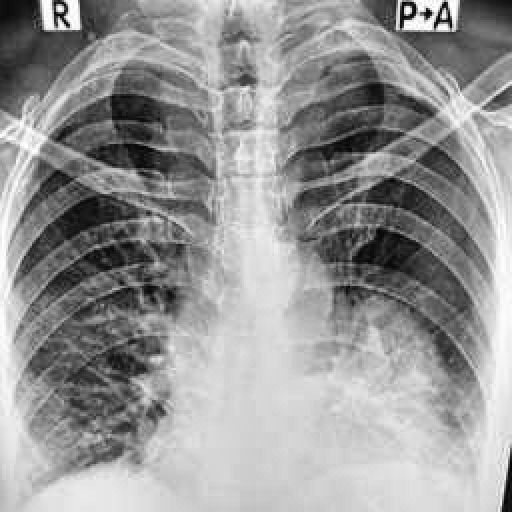
Finding: TUBERCULOSIS